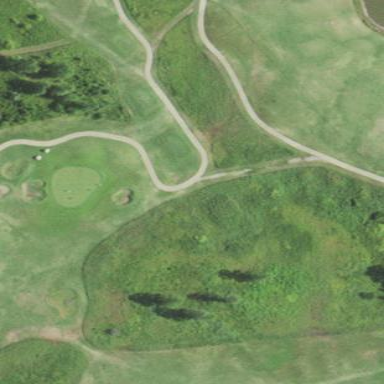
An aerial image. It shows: Area of rough grass used for golf.